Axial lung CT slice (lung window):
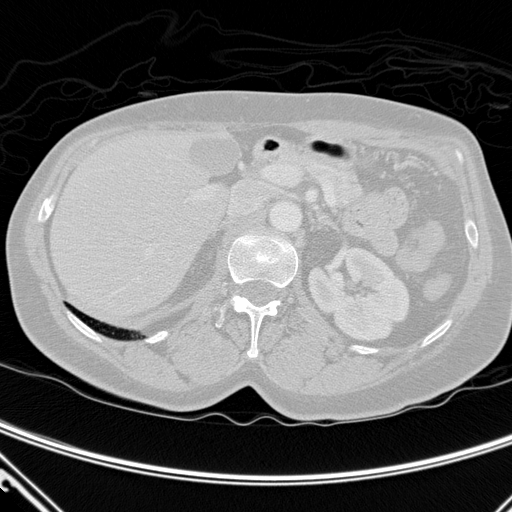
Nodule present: no